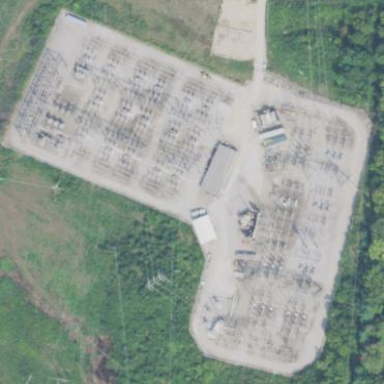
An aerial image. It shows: Power substation with transmission level designation. It is enclosed by fence.